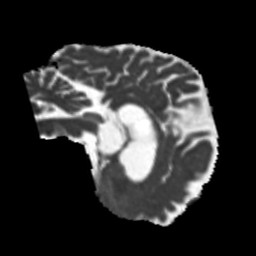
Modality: MD
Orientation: sagittal
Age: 51
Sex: female
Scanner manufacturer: siemens
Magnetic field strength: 3 T
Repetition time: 5.25 s
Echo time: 0.08 s